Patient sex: F
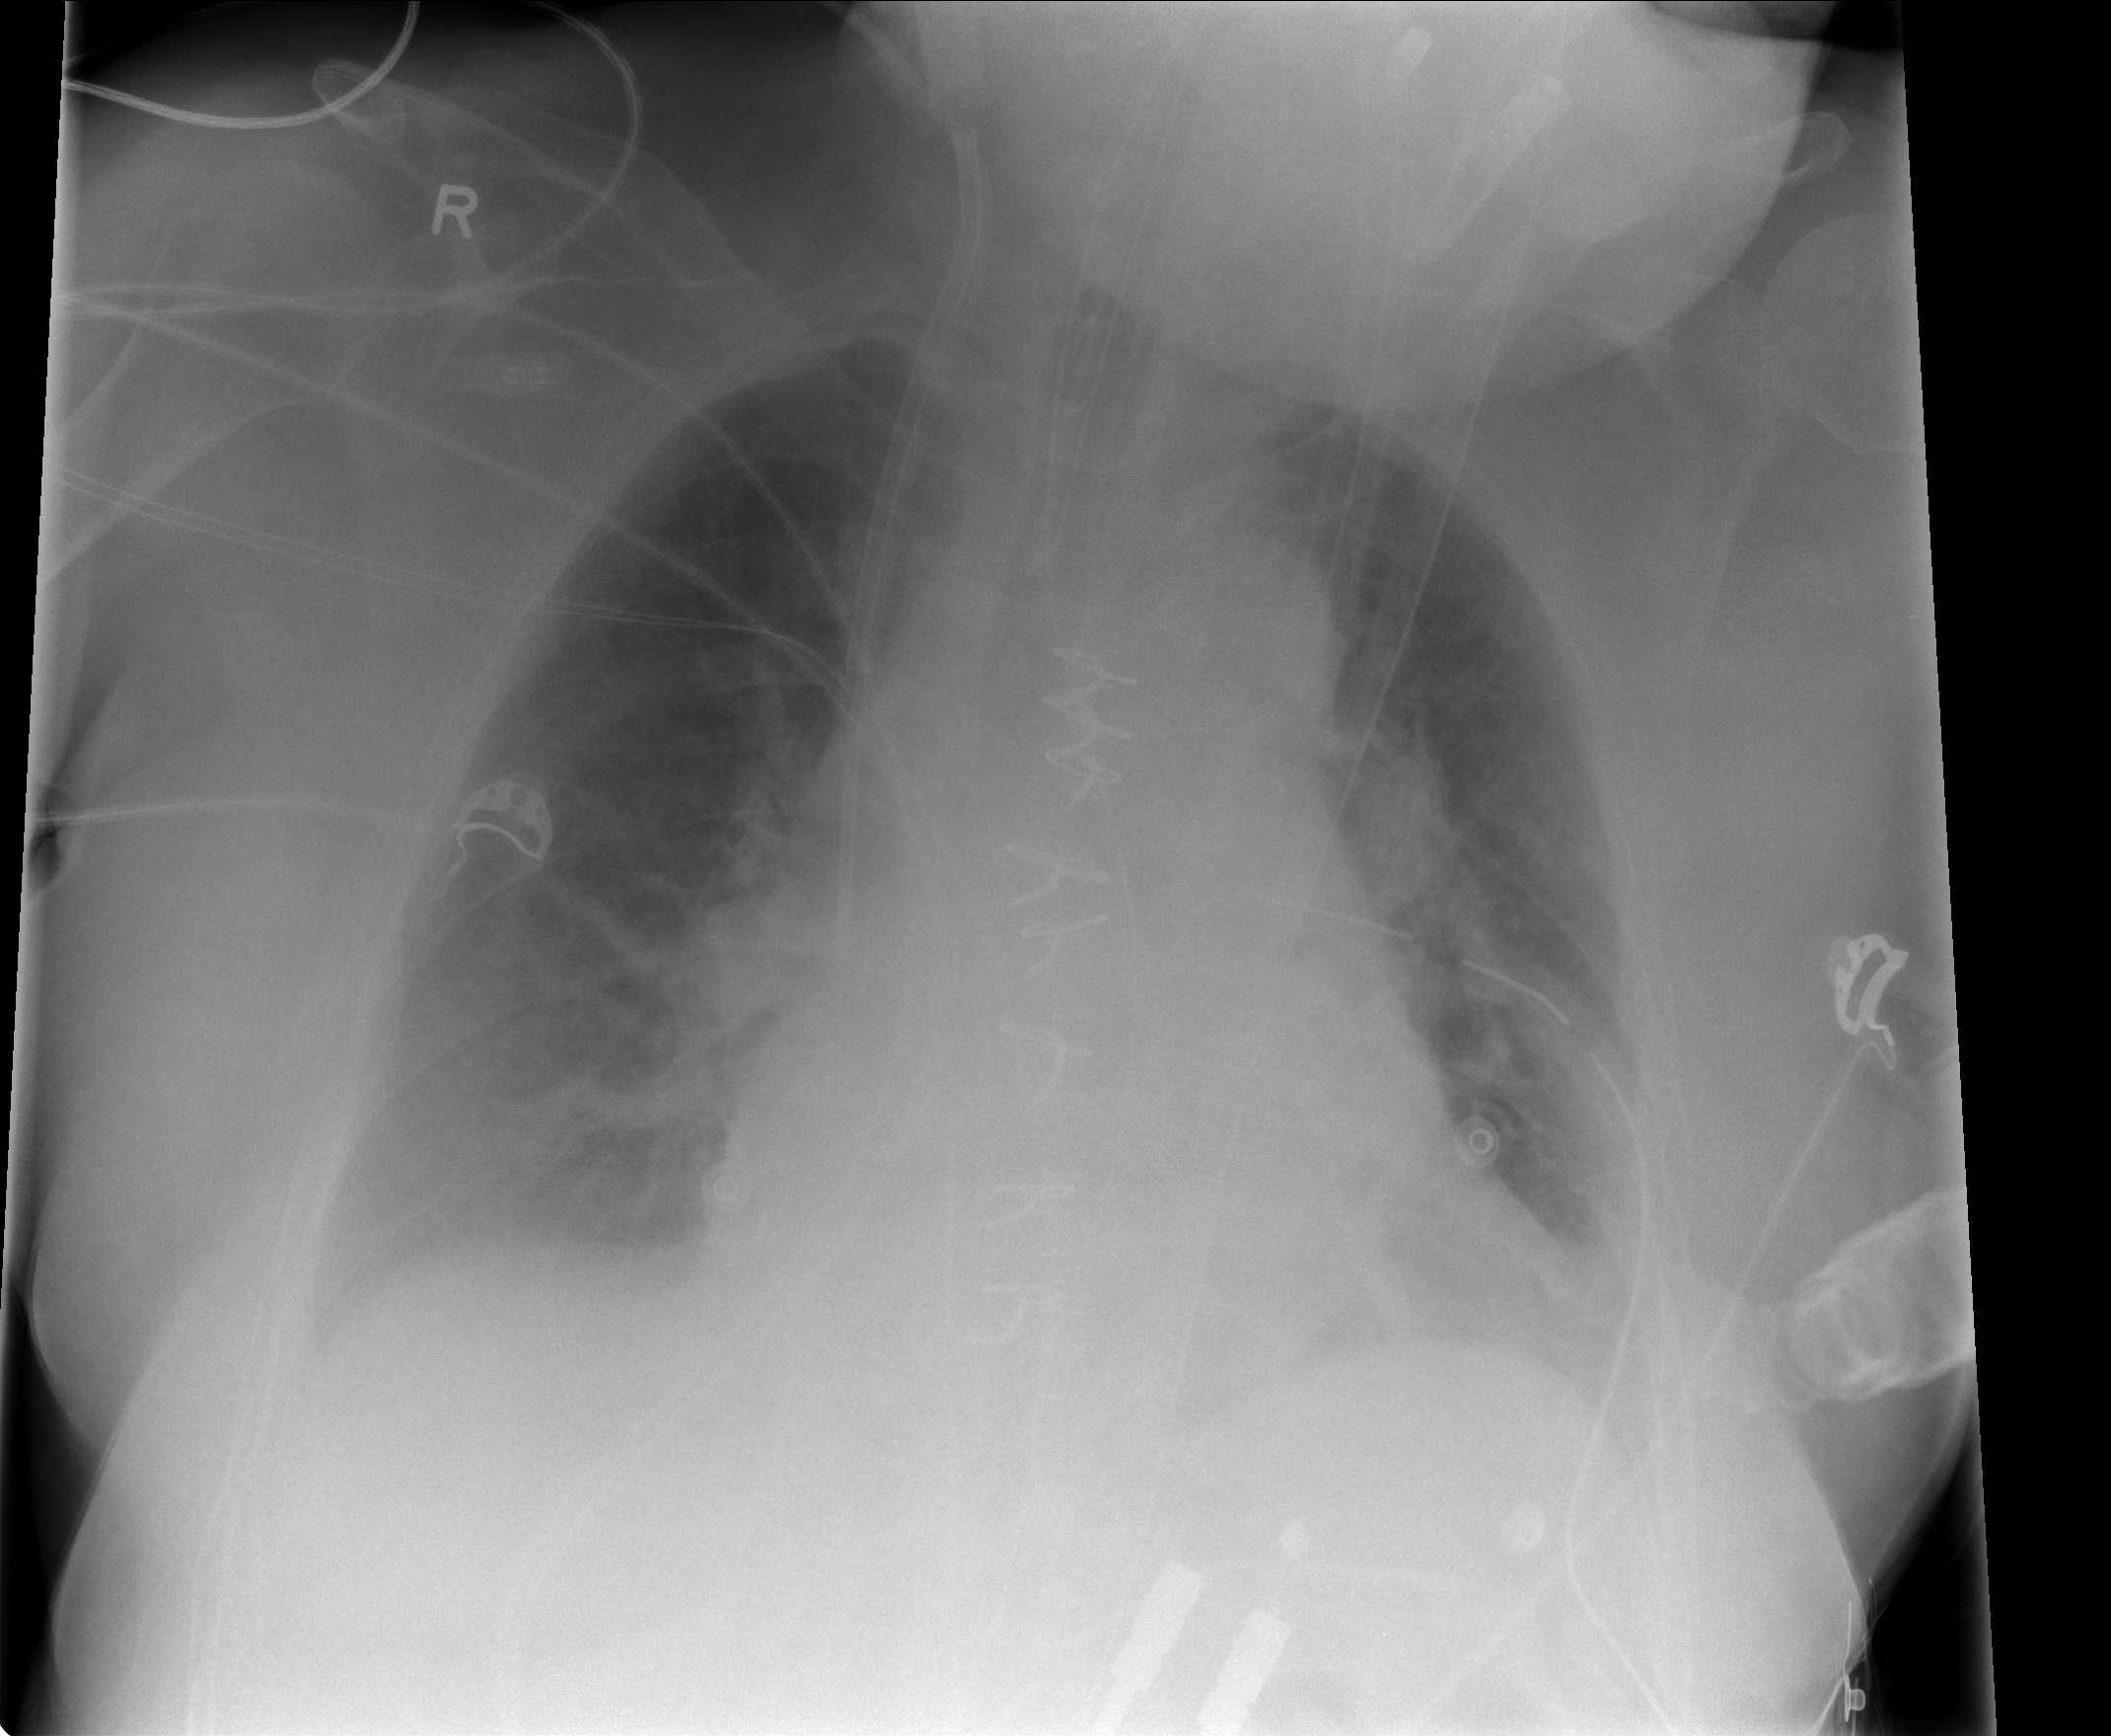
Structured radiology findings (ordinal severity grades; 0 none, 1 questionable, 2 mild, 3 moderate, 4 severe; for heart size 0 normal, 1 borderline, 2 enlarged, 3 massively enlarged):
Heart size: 2
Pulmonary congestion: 2
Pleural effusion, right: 2
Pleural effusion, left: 0
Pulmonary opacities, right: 2
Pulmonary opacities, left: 2
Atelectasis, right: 0
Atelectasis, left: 0